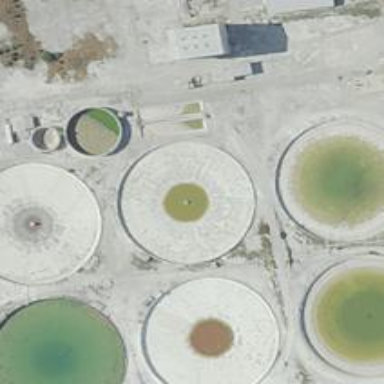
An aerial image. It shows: Body of wastewater.